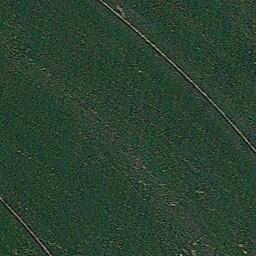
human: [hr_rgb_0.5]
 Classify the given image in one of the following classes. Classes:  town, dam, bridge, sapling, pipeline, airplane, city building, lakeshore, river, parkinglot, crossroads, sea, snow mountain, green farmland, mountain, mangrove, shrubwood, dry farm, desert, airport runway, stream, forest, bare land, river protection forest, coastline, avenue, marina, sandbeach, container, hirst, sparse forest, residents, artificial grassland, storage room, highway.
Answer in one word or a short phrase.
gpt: artificial grassland